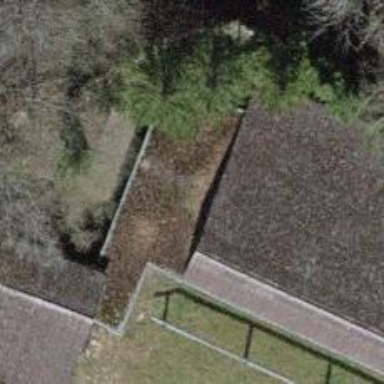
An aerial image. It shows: Picnic table located in leisure land area.